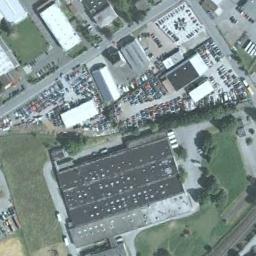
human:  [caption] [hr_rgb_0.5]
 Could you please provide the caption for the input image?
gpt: Many houses of different shapes are in the industrial area .

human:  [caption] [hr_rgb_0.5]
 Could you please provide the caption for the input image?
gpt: The industrial area has lots of industrial equipment, A big building, Some small workshops and green areas .

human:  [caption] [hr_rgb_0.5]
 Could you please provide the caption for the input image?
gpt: In an industrial area, There are neatly planned factories and roads, Green belts, And parking lots for cars .

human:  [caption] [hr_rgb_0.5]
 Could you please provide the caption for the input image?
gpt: The industrial area is crowded .

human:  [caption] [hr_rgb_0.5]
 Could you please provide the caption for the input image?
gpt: There are some white buildings and a black building on the industrial area .